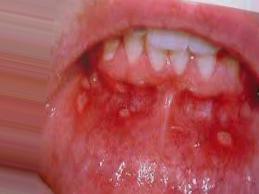
Condition: Mouth Ulcer